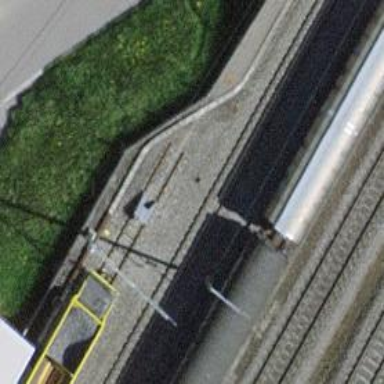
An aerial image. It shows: Railway buffer stop.